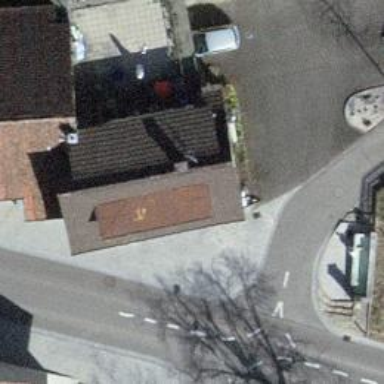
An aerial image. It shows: Restaurant.